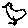
Label: bird